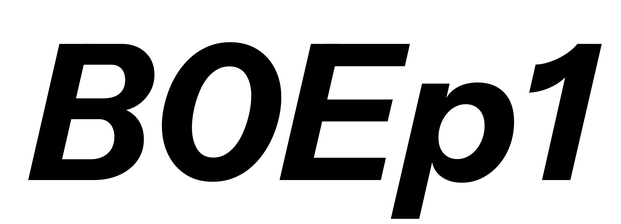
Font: InstrumentSans-Italic_Bold_Italic